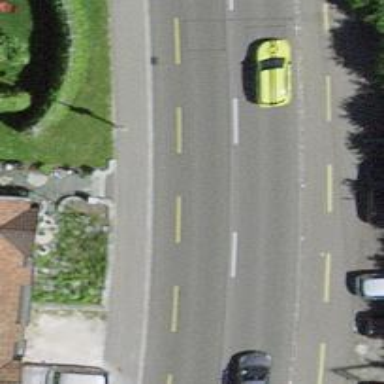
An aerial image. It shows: Secondary road with asphalt surface and designated cycle lane.